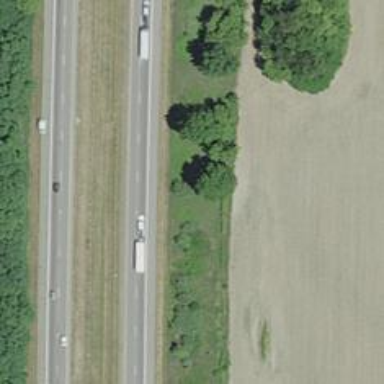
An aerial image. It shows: Asphalt motorway.